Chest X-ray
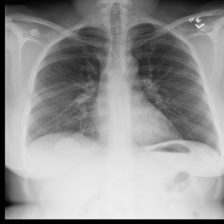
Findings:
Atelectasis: negative
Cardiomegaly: negative
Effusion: negative
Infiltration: negative
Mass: positive
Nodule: negative
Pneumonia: negative
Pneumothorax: negative
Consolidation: negative
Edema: negative
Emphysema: negative
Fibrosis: negative
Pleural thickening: negative
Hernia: negative